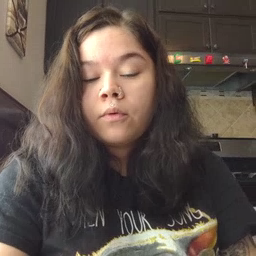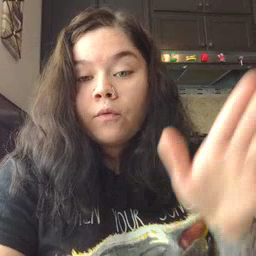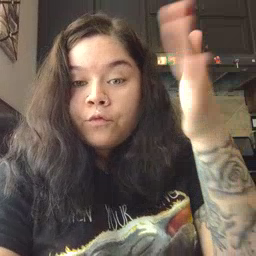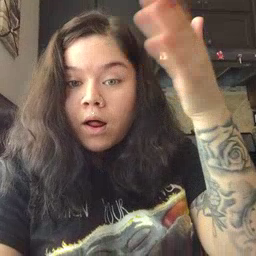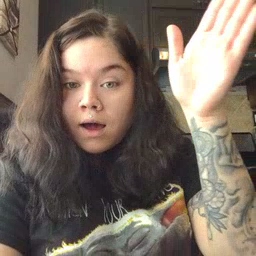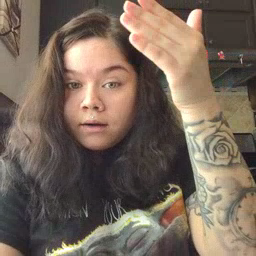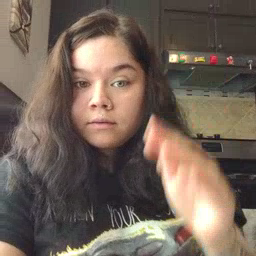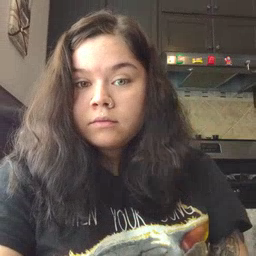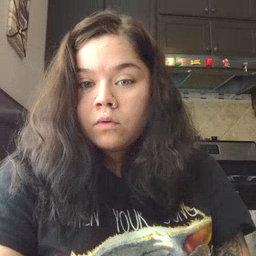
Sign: flag